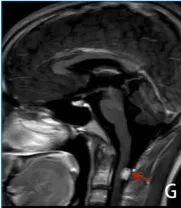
MRI results of the brain (G) revealed a new abnormal enhancing mass of the spinal canal (C1-C2 level).
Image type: radiology (mri)